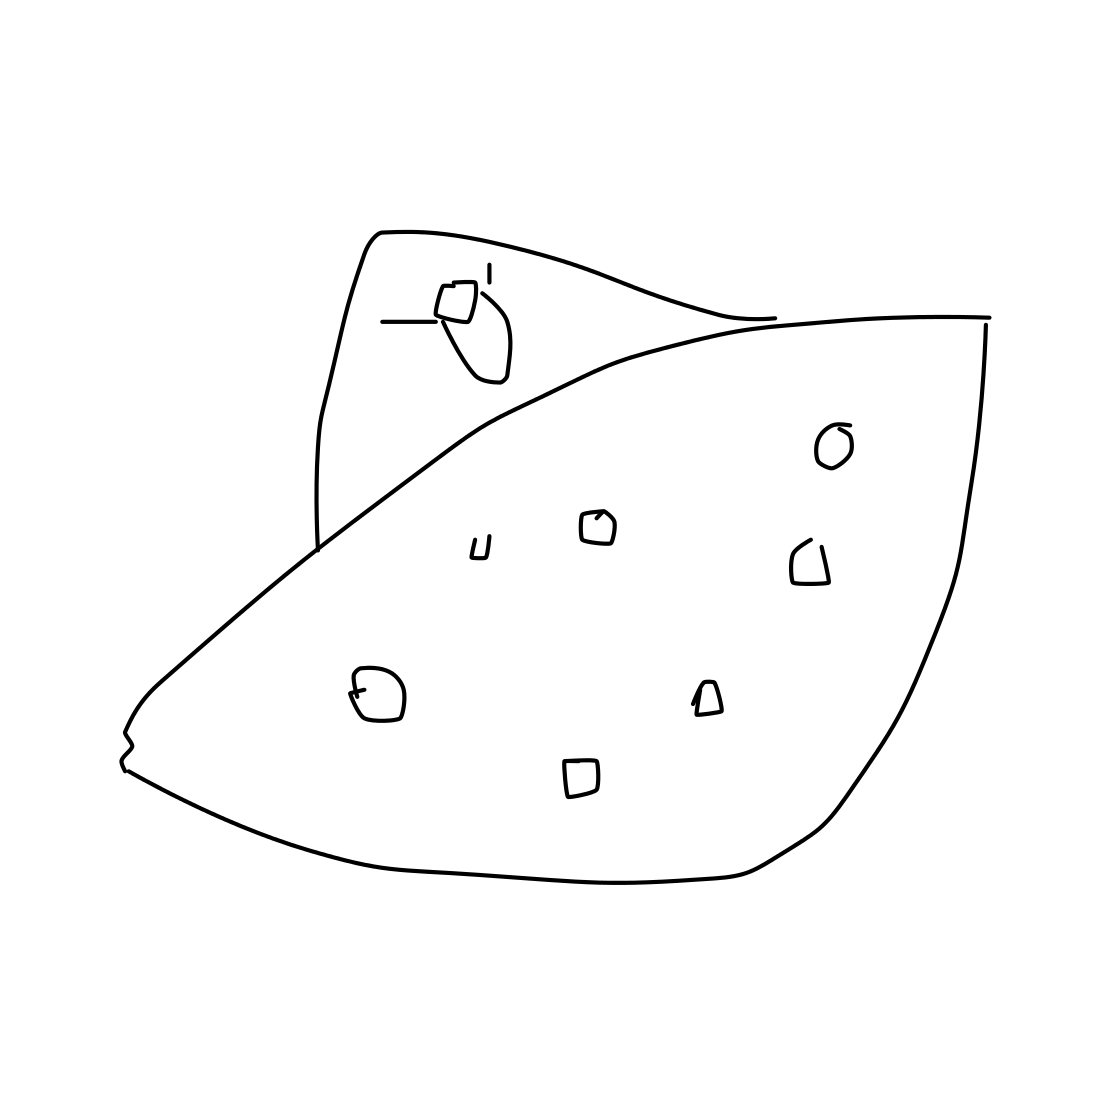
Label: flying saucer